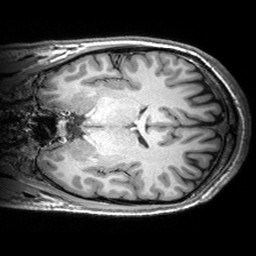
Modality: T1w
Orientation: coronal
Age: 25
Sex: male
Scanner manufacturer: siemens
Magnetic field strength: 3 T
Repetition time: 2.53 s
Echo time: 0.00299 s